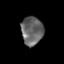
Tissue: skin
Cell type: Epithelial cells
Senescence score: 0.2471
Nuclear area (px): 606
Mean DAPI intensity: 102.122